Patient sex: F
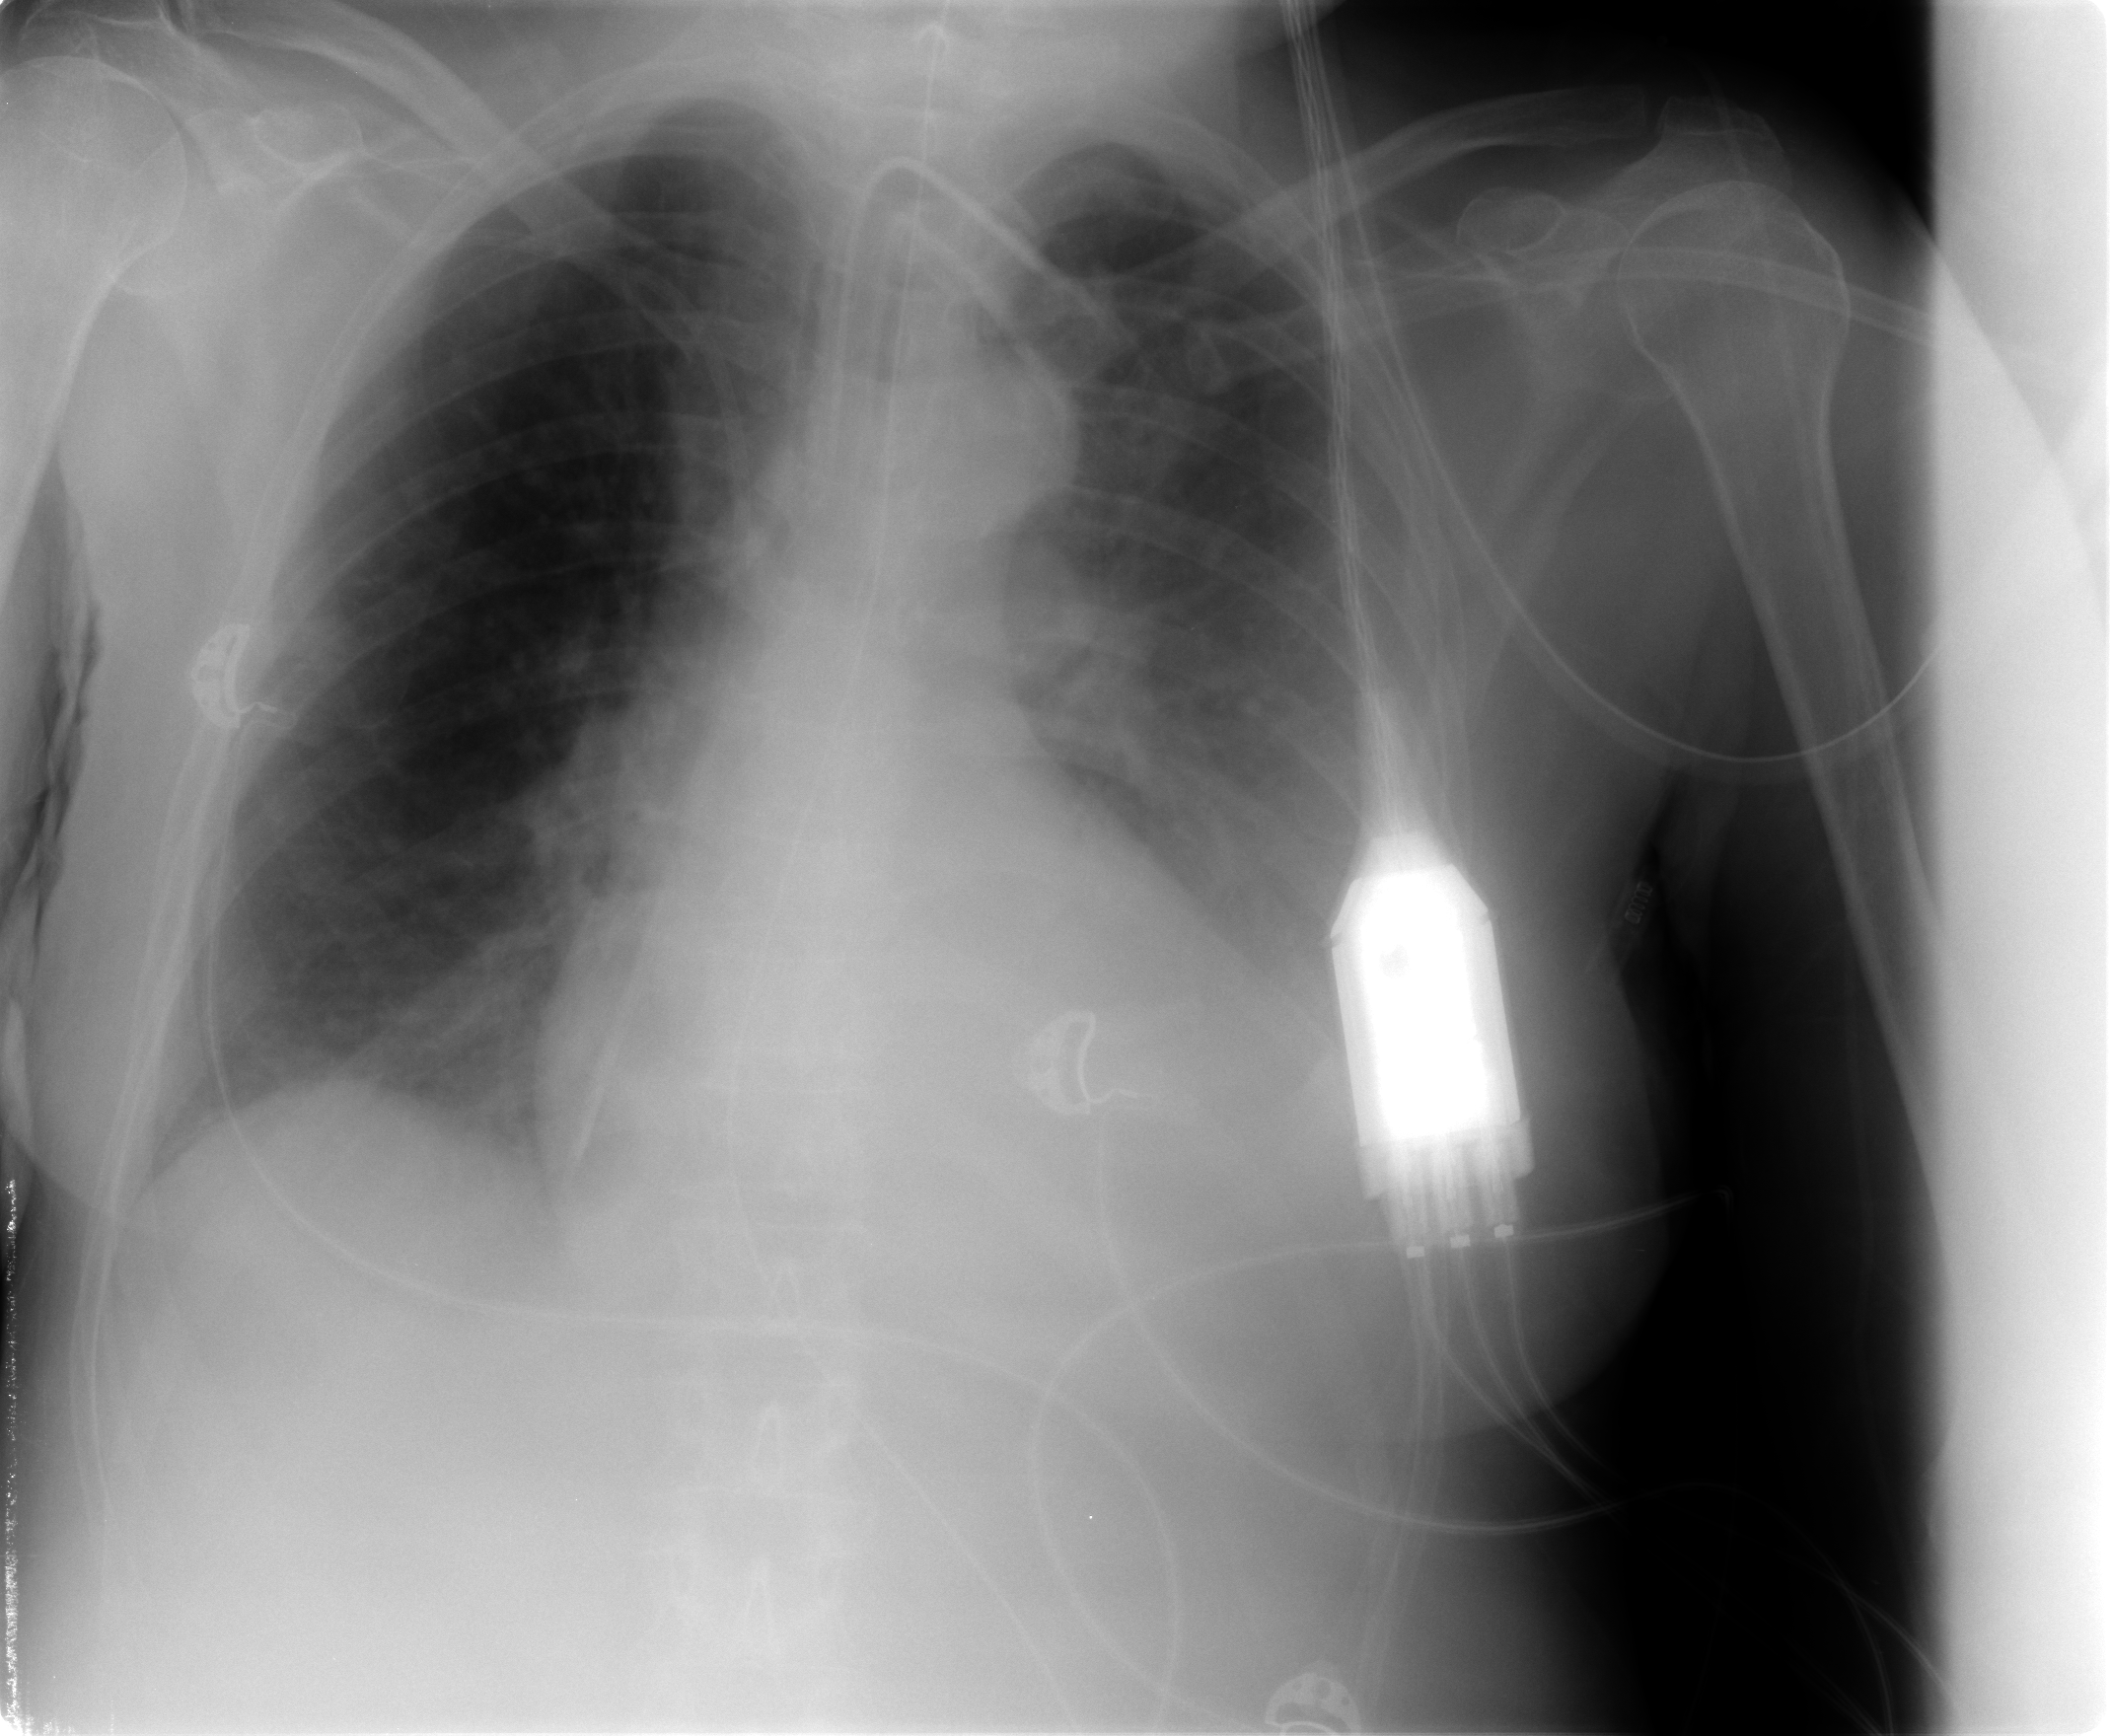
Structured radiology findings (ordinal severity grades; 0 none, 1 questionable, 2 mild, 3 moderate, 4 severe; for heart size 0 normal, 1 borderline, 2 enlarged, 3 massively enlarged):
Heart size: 2
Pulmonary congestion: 1
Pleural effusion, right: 0
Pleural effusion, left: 3
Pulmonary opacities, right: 0
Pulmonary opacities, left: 0
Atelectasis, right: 2
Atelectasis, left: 2